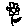
Label: flower